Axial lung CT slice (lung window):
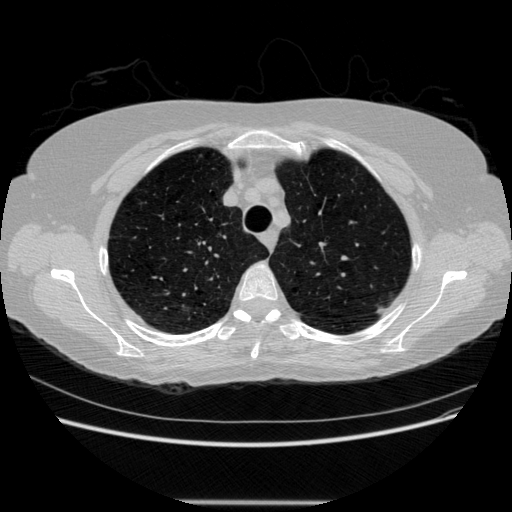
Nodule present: no